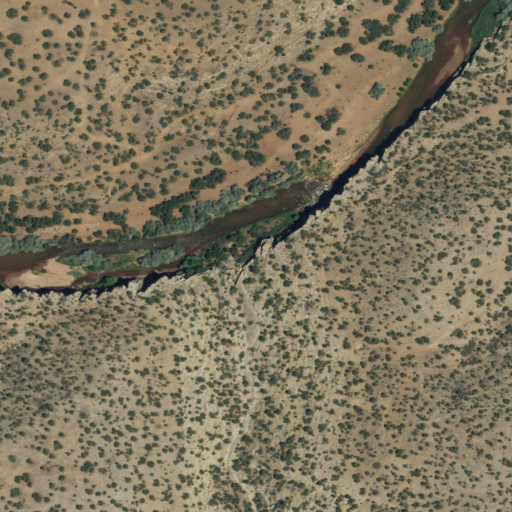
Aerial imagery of valley in New Mexico named El Cañoncito containing shrub and evergreen forest